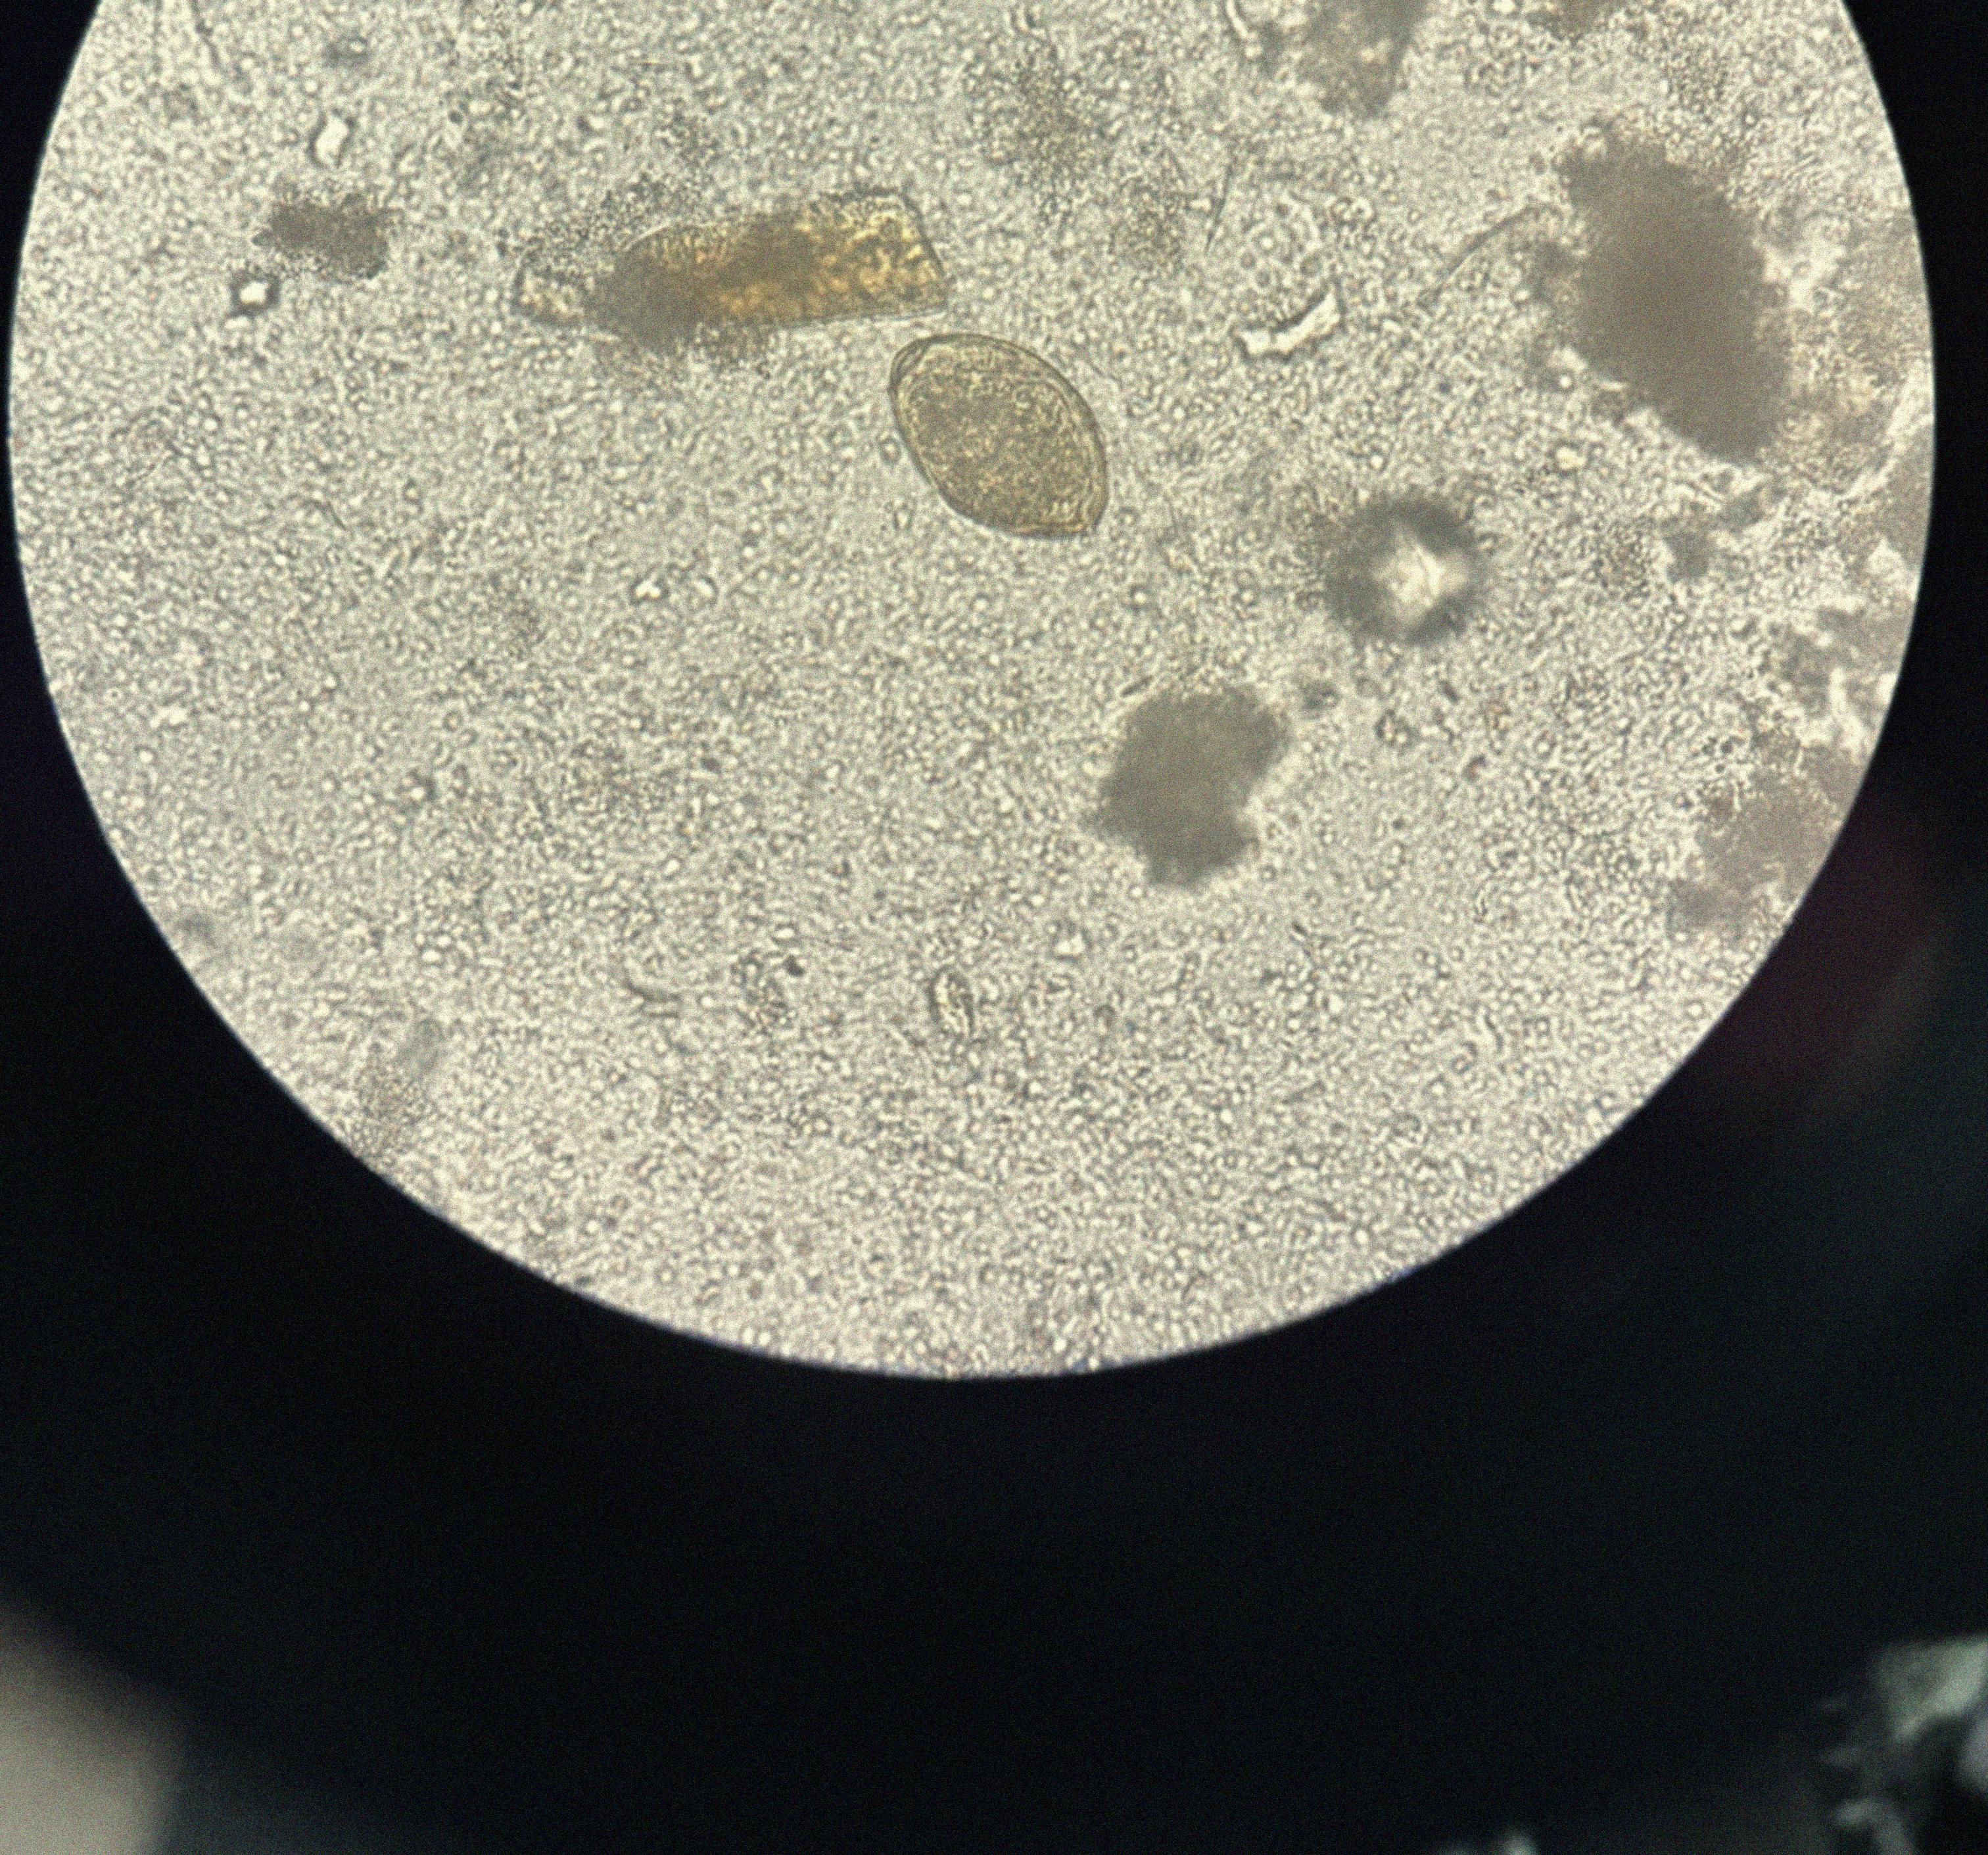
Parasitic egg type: Paragonimus spp